Interaction volume radius: 5 \u00c5
Interaction volume height: 35 \u00c5
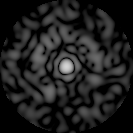
Disorder parameter: 0.862